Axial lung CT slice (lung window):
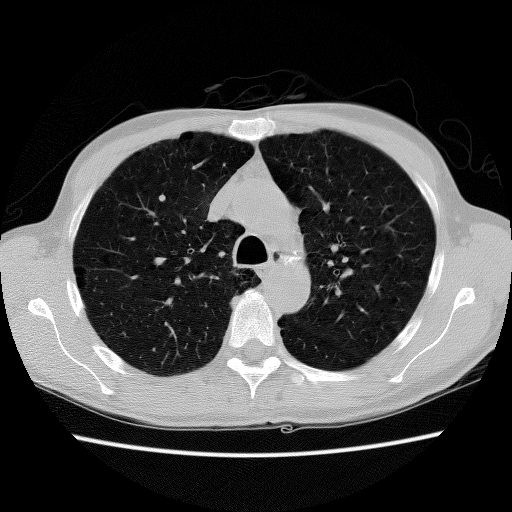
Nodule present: no